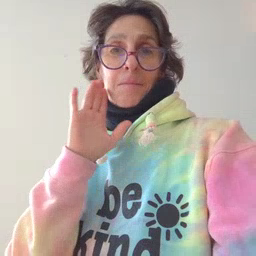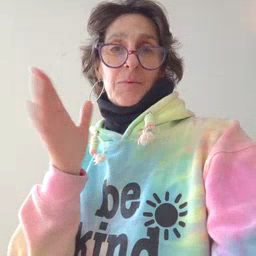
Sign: bedroom